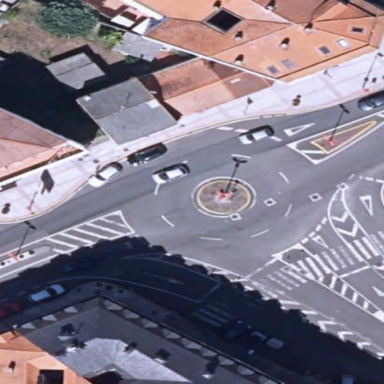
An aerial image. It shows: Secondary road with asphalt surface leading to roundabout junction.